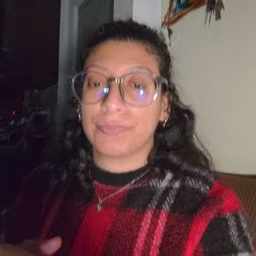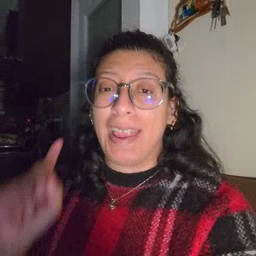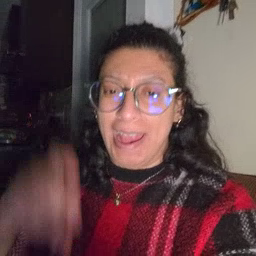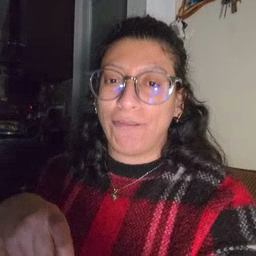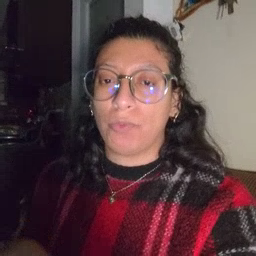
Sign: haveto